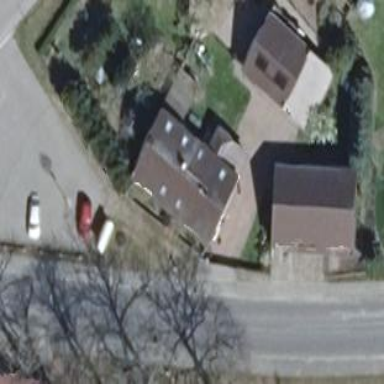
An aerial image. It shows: Grey house with flat roof.